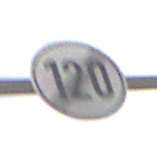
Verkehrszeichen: EndeGeschwindigkeit120
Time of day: MorningAfternoon
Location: Outdoor (Suburban)
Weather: PartlyCloudy
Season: NotSpecified
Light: Natural